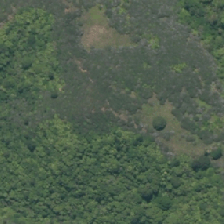
Land cover: grose_broom